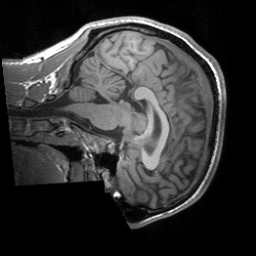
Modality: T1w
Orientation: sagittal
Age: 23
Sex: male
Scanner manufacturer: siemens
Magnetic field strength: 3 T
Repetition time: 1.9 s
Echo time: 0.00252 s